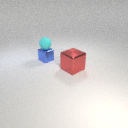
small blue metal cube below small cyan rubber sphere